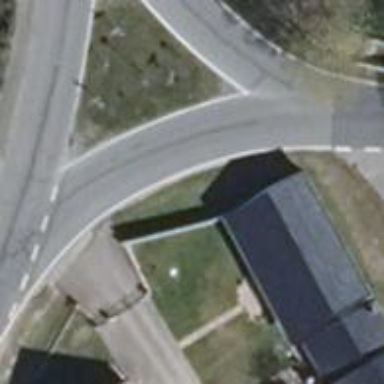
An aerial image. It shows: Asphalt road with secondary link designation.